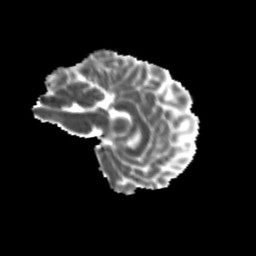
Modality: MD
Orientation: sagittal
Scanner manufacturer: siemens
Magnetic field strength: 3 T
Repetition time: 9.2 s
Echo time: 0.084 s